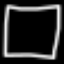
Label: square